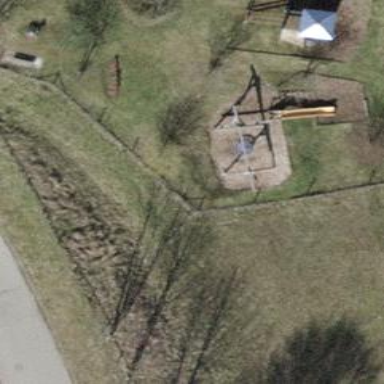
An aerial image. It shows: Playground with basket swing.